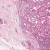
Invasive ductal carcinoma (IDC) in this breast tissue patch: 1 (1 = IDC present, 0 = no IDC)